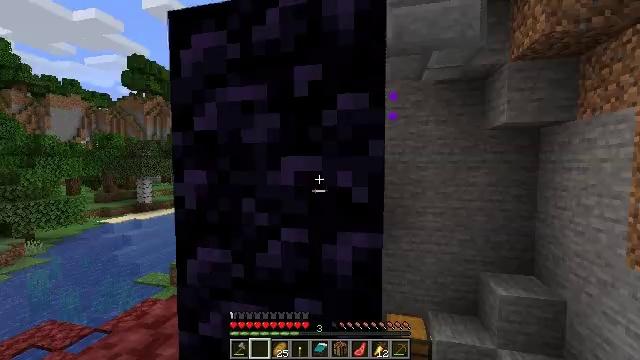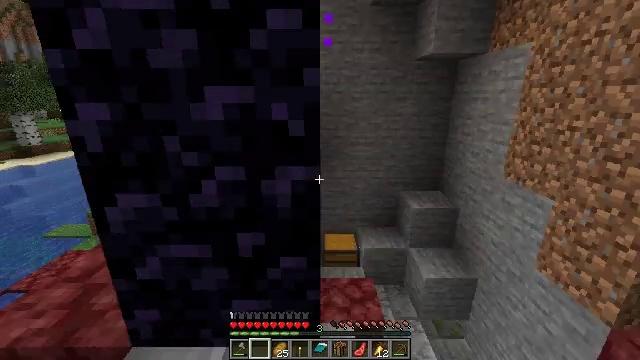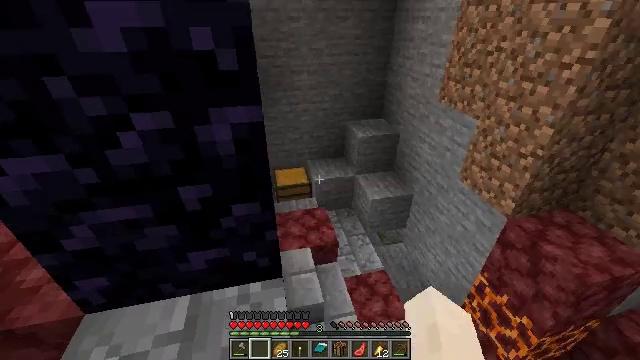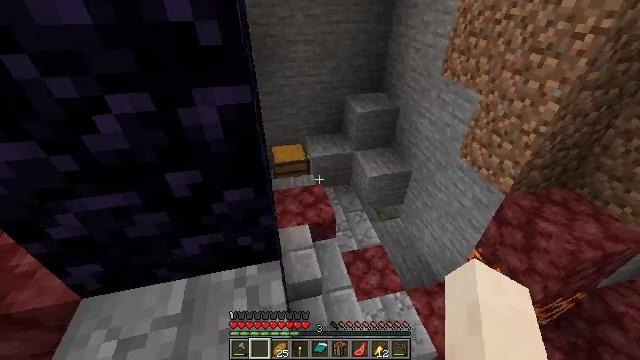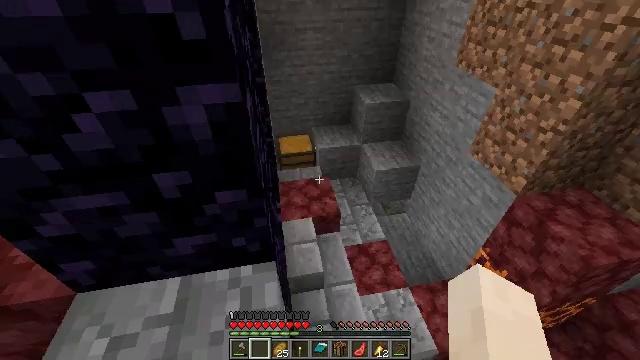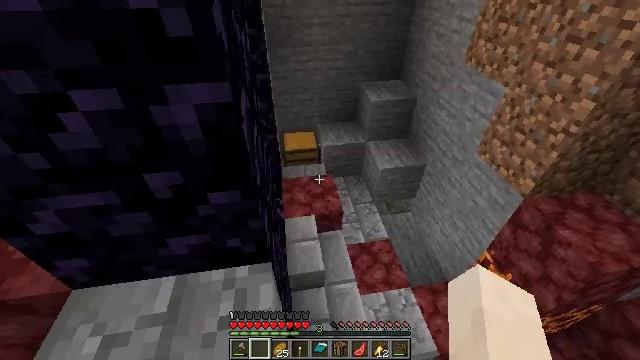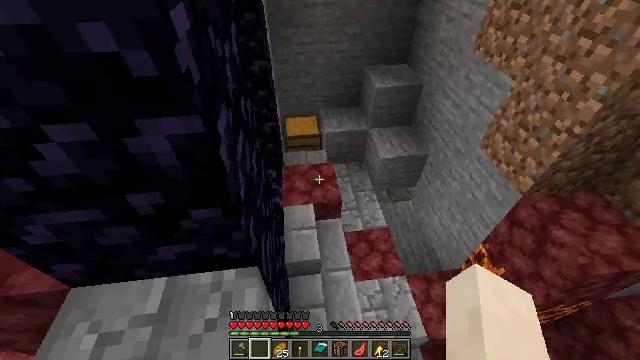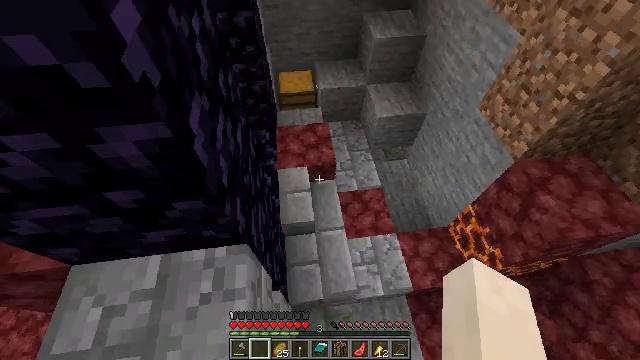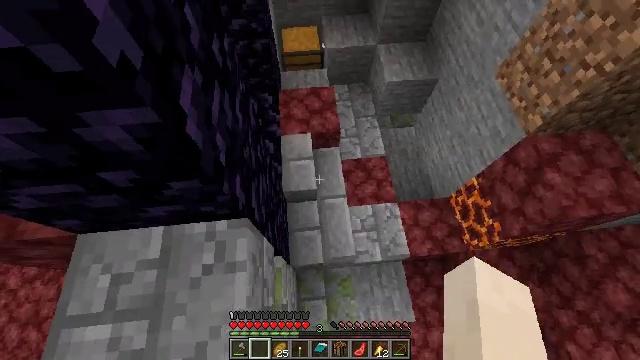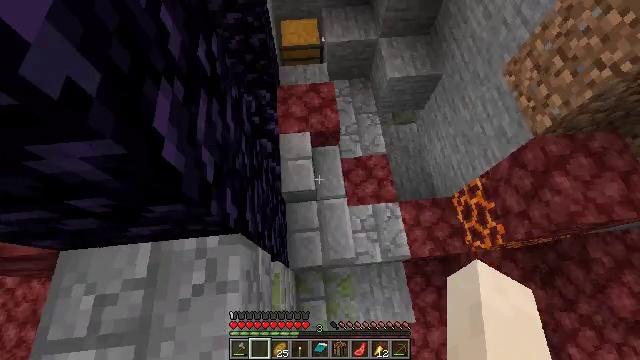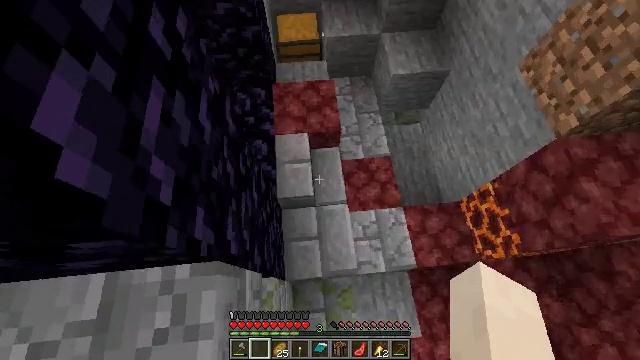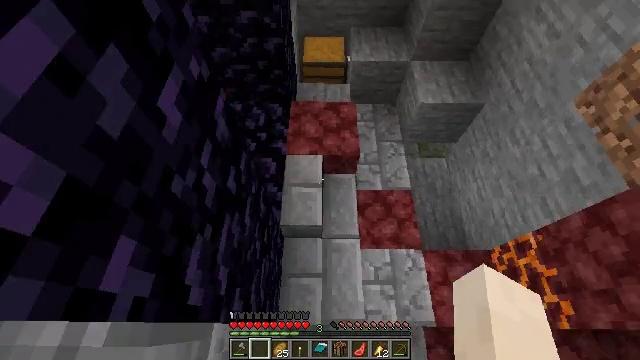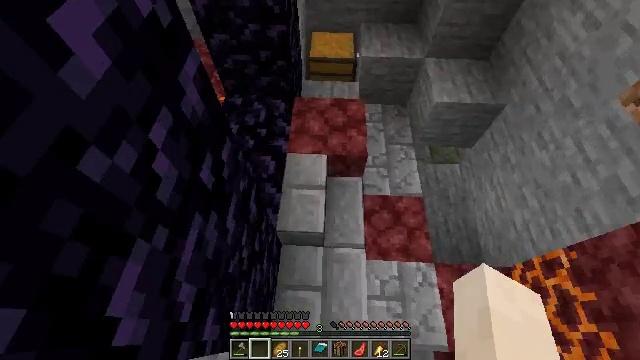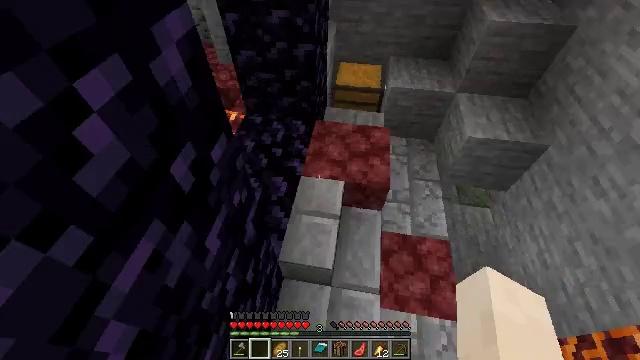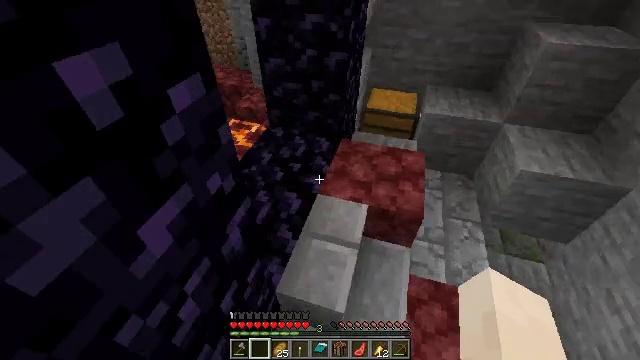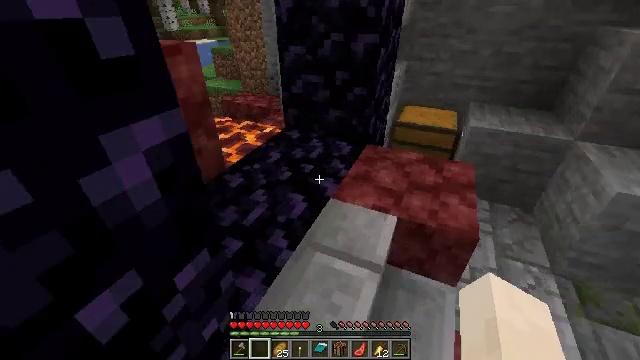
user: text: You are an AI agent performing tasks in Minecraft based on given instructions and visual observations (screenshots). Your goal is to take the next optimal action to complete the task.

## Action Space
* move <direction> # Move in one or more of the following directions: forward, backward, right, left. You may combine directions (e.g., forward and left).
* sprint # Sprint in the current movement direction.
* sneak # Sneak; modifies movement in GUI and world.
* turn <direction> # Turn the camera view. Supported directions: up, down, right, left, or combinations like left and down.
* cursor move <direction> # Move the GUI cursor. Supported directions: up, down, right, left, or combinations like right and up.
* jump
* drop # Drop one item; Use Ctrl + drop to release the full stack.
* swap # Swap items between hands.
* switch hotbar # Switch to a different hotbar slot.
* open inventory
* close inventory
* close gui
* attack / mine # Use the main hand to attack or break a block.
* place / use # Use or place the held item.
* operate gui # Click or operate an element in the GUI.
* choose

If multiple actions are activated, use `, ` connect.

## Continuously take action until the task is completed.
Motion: motion action
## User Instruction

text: Craft flint and steel.
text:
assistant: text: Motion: move forward, sneak, turn right and down
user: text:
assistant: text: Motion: move forward, sneak, turn right and down
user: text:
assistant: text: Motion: move forward and move right, sneak, turn down
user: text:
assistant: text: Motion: move forward and move right, sneak, turn left and down
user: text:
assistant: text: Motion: move forward and move right, turn left
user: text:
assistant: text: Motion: move forward and move right, turn left and down
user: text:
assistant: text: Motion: move forward, turn down
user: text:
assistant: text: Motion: move forward, turn left and down
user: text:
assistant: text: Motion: move forward, turn down
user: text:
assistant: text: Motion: move forward
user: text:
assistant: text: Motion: move forward, turn left and up
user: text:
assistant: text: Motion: move forward, turn left and up
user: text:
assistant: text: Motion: move forward, turn left and up
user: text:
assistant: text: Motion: move forward and move right, turn left and up
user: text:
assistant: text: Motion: move forward and move right, turn left and up
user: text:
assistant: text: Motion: move right, turn left and up
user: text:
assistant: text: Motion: move right, turn left and up
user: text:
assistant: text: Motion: move right, turn left and up
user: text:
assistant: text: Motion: move right, turn left and up
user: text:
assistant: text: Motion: move back and move right, turn left and up
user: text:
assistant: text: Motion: move back and move right, turn left and up
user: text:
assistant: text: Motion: move back and move right, turn left and up
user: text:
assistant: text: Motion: move back and move right
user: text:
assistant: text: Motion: move back and move right
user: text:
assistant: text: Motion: move back and move right
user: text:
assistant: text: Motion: move back and move right
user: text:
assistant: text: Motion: move back and move right
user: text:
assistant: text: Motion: move back
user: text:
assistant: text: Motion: no_op
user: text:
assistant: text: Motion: no_op